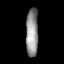
Tissue: lung
Cell type: Others
Senescence score: 0.5889
Nuclear area (px): 585
Mean DAPI intensity: 145.226